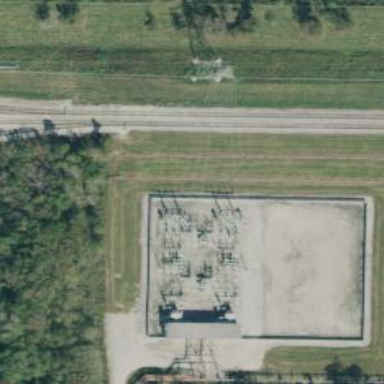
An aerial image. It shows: Switch for power supply.